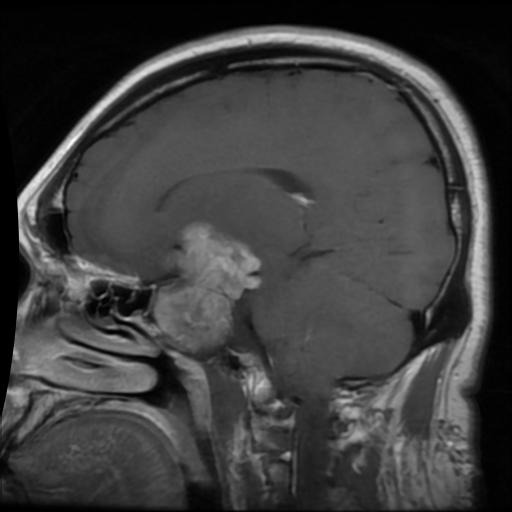
Label: pituitary